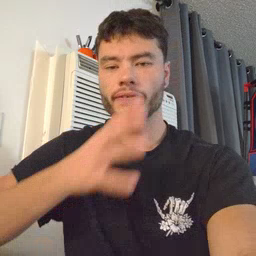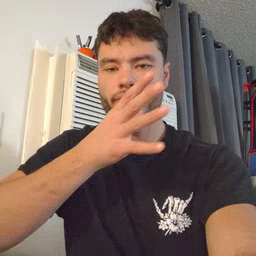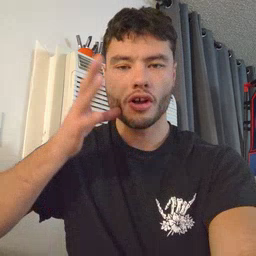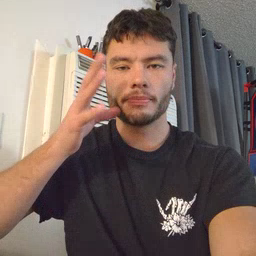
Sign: farm